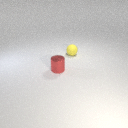
small red metal cylinder in front of small yellow rubber sphere